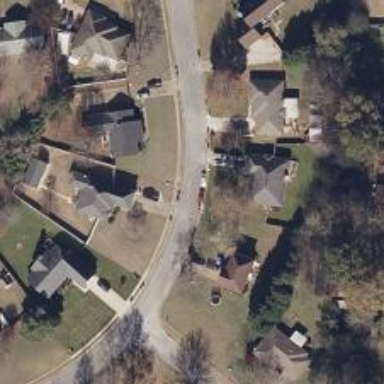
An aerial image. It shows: Residential road with sidewalk on the left.